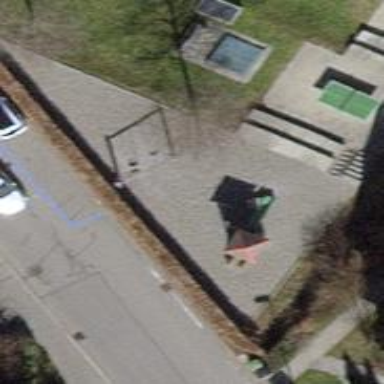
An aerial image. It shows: Playground with slide.